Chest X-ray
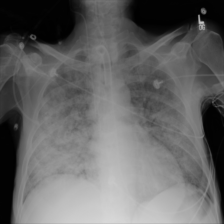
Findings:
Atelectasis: negative
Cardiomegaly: negative
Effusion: negative
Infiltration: negative
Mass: negative
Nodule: positive
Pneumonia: negative
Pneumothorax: negative
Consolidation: negative
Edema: negative
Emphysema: negative
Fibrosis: negative
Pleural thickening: negative
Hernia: negative